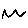
Label: zigzag